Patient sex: M
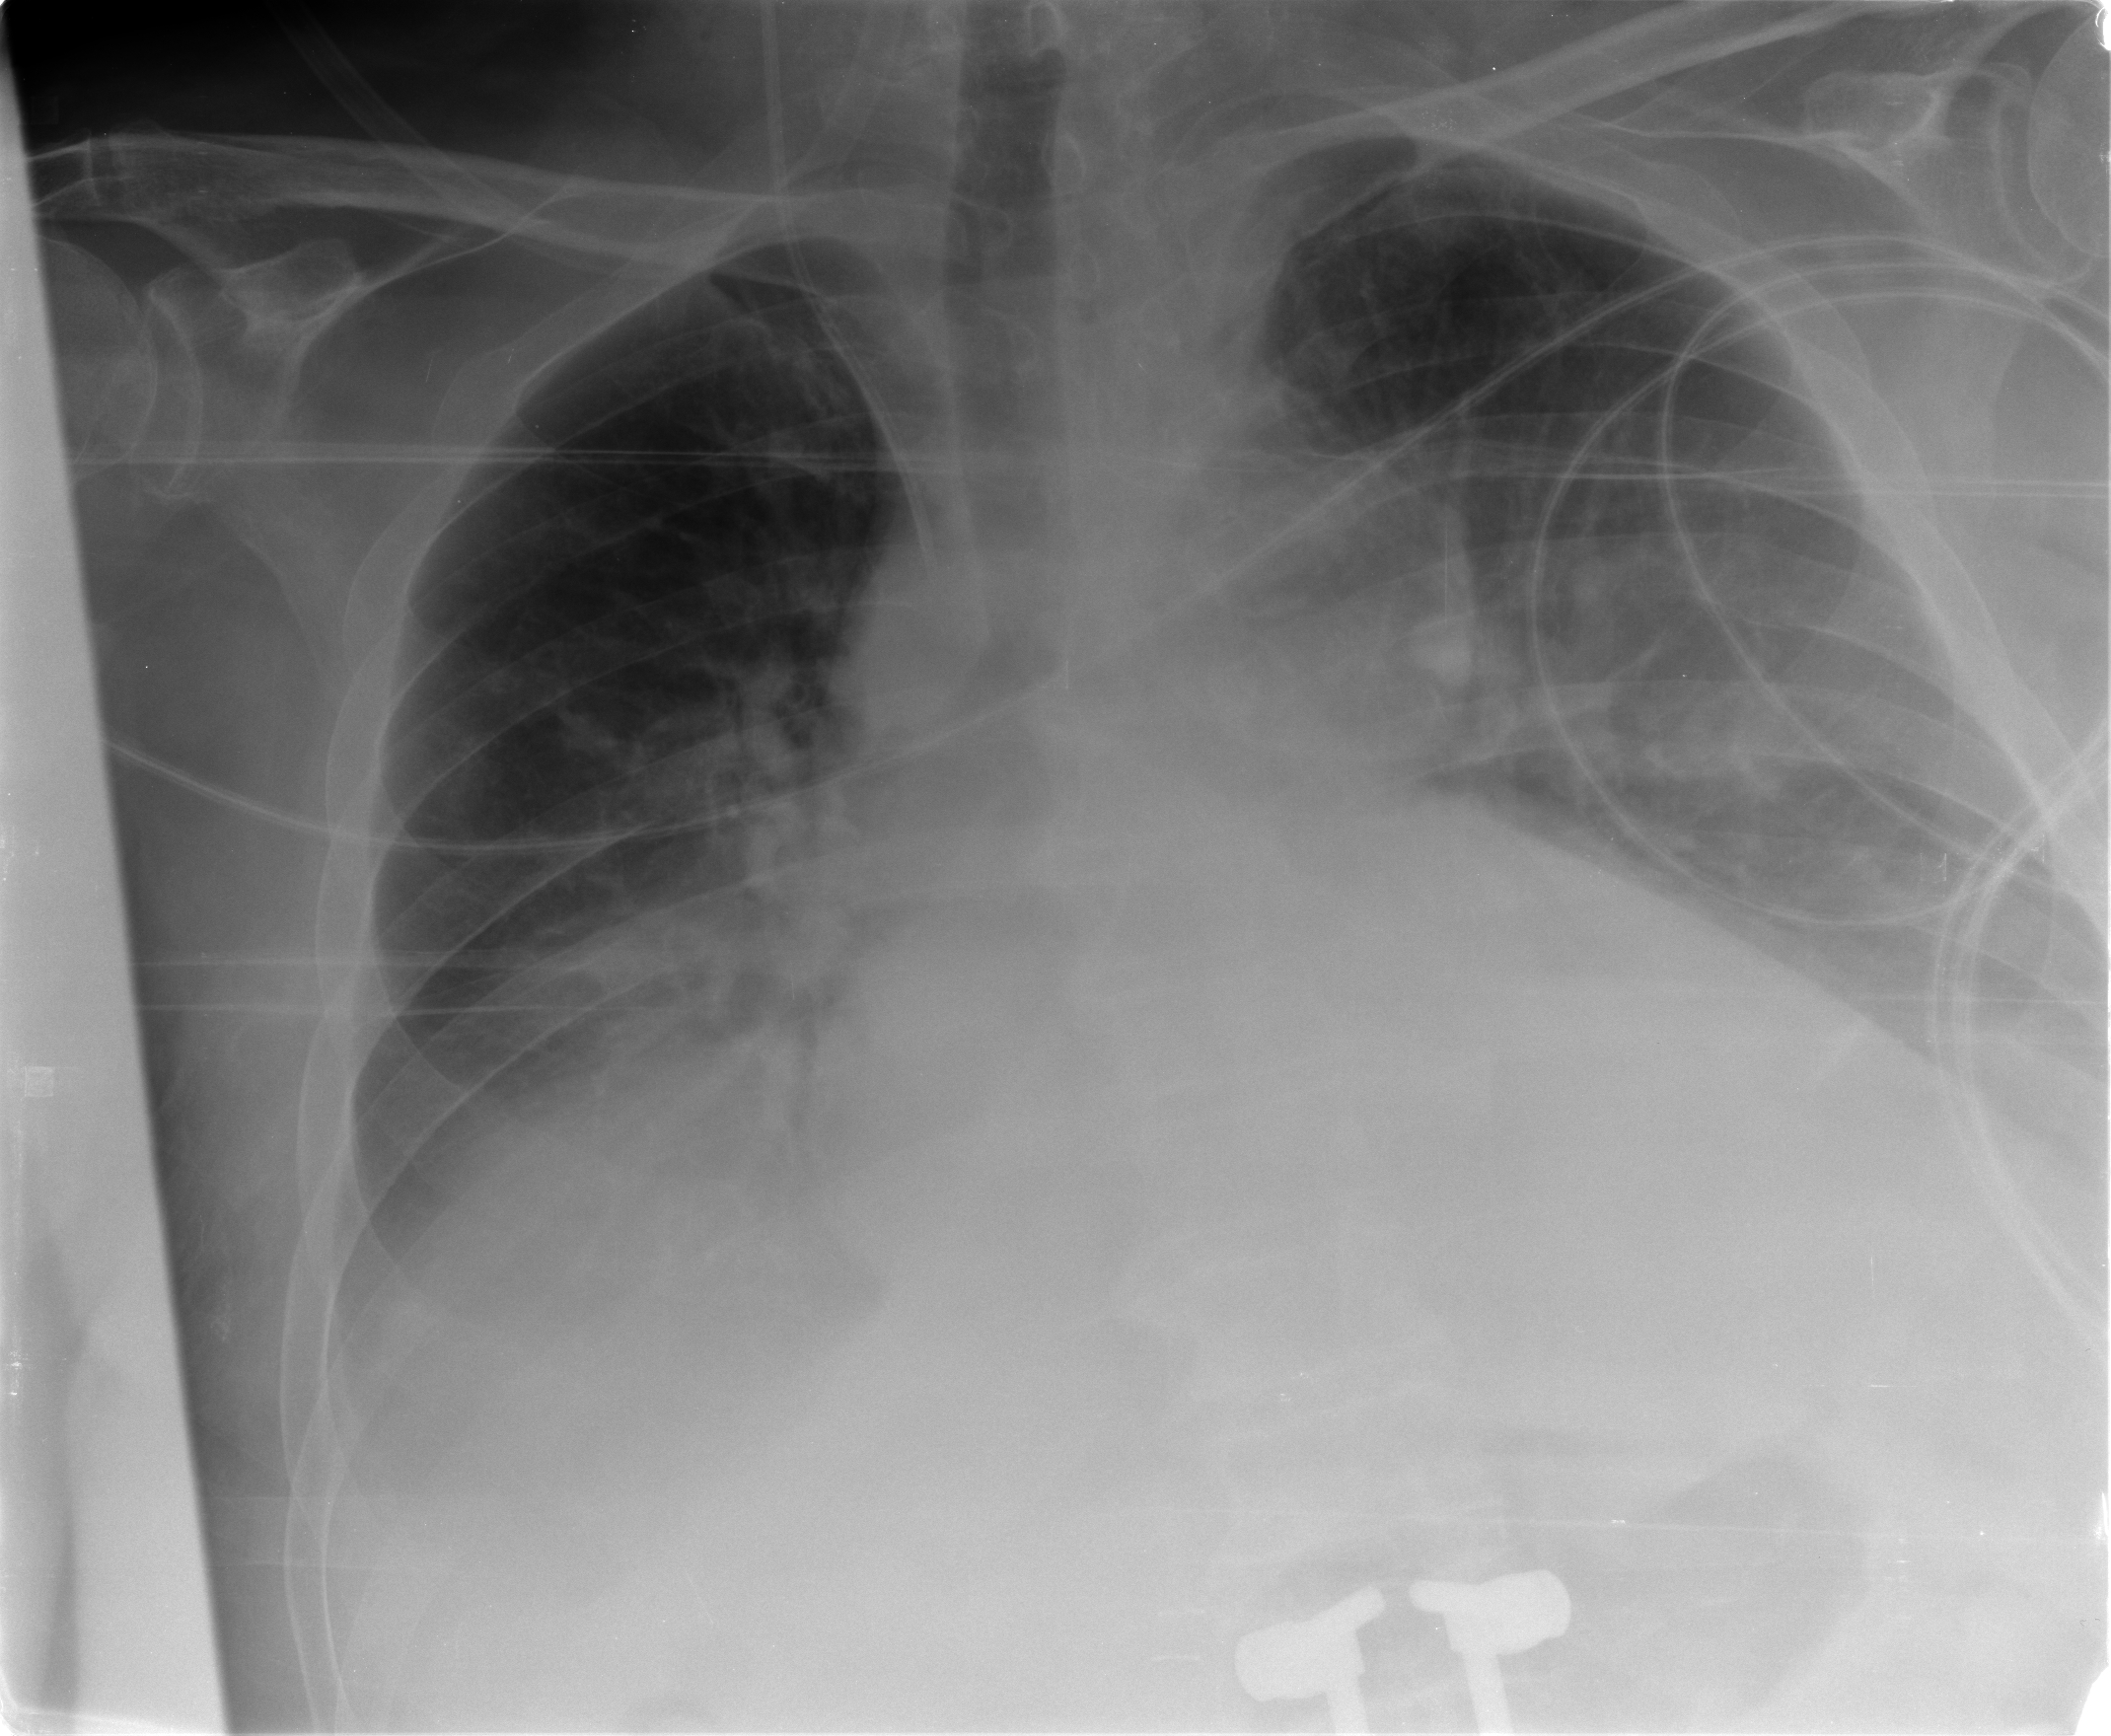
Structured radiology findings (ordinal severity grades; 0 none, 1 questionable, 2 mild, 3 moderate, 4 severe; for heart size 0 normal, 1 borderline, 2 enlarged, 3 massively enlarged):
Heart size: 2
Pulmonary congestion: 2
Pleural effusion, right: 2
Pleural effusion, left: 2
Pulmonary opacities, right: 0
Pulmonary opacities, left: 0
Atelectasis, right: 2
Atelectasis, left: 2